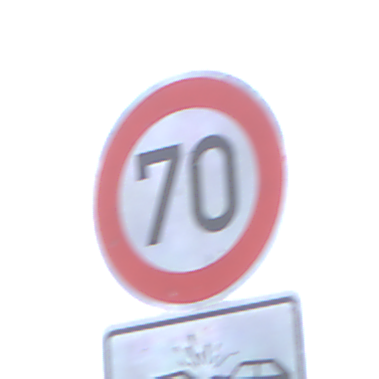
Verkehrszeichen: Geschwindigkeit70
Zusatzzeichen unten: Entfernungsangaben2
Umgebung: Outdoor, Suburban
Tageszeit: SunriseSunset
Wetter: Clear
Licht: Natural
Jahreszeit: NotSpecified
Kontrast: LowContrast